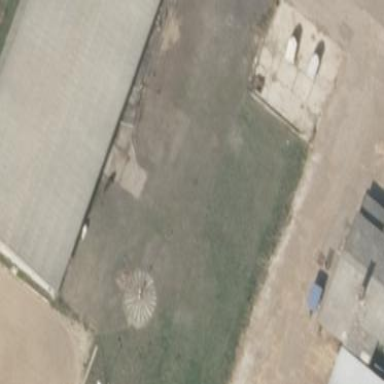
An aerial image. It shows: Barn.